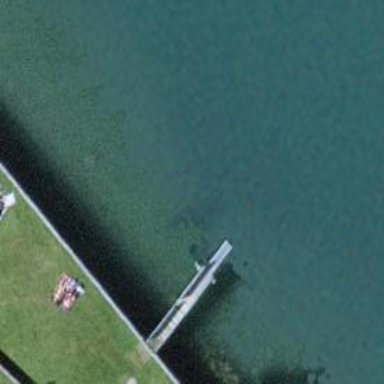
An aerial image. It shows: Man-made pier.